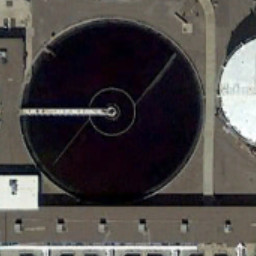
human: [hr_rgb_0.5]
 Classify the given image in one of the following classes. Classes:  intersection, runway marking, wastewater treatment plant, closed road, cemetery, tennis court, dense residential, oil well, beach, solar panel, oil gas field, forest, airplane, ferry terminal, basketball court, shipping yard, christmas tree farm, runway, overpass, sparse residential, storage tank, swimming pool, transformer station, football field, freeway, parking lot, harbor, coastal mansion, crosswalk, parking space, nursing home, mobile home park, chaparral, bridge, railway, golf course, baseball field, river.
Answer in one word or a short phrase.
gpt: wastewater treatment plant